Field crop: tomato
Growth stage: 1
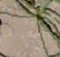
Species: cyperus